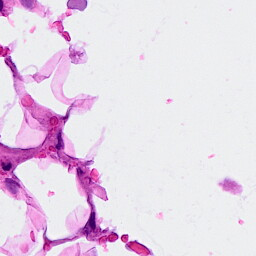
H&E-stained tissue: Breast